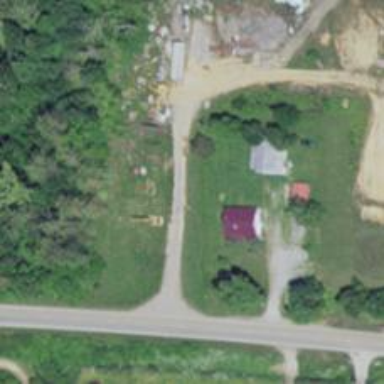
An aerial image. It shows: Driveway leading to service road.